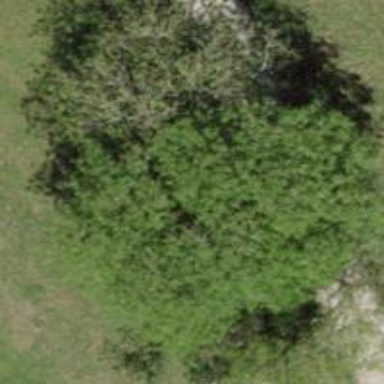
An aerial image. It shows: Broadleaved tree with lush foliage.